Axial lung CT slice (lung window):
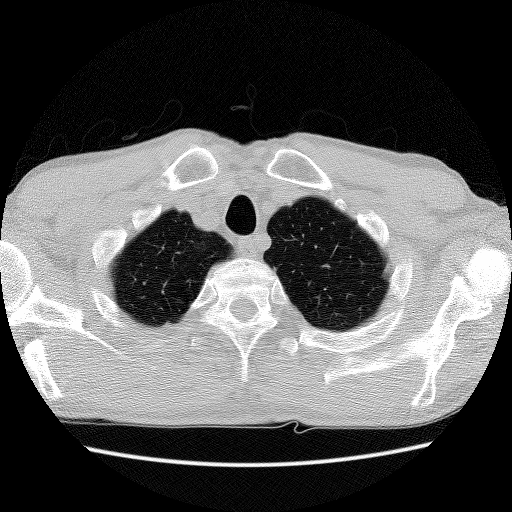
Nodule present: no